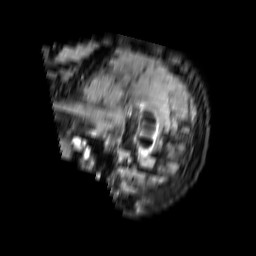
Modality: FLAIR
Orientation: sagittal
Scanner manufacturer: philips
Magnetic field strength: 3 T
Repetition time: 11 s
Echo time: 0.12 s